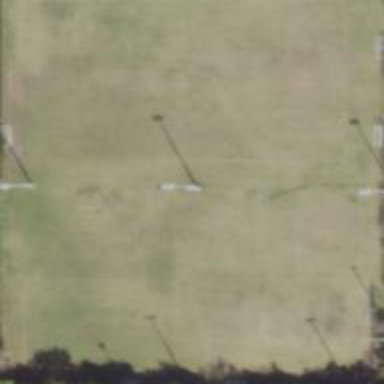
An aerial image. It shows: Soccer pitch for outdoor sports and leisure activities.